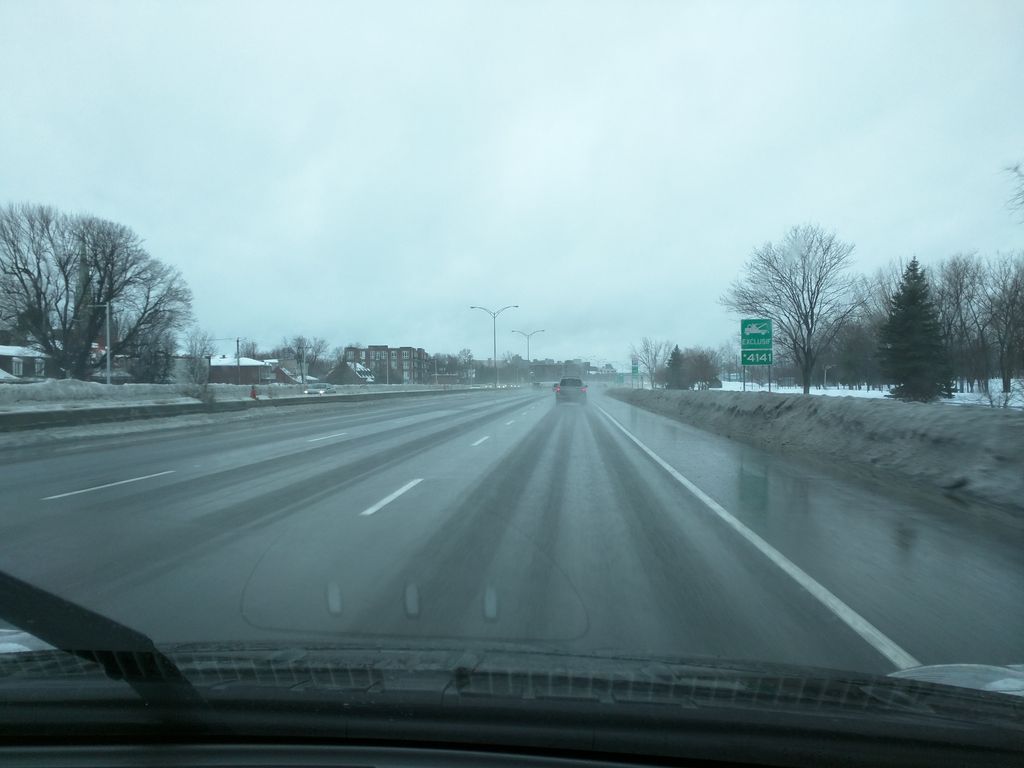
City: montreal